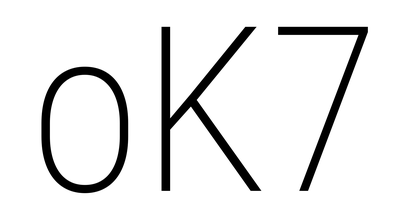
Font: Roboto_Condensed_ExtraLight